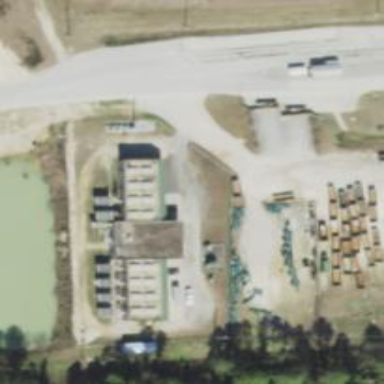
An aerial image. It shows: Generator for power supply.